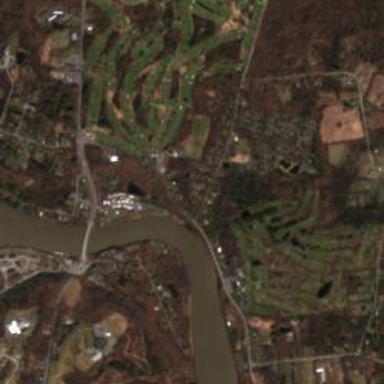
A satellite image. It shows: Golf course.